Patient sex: M
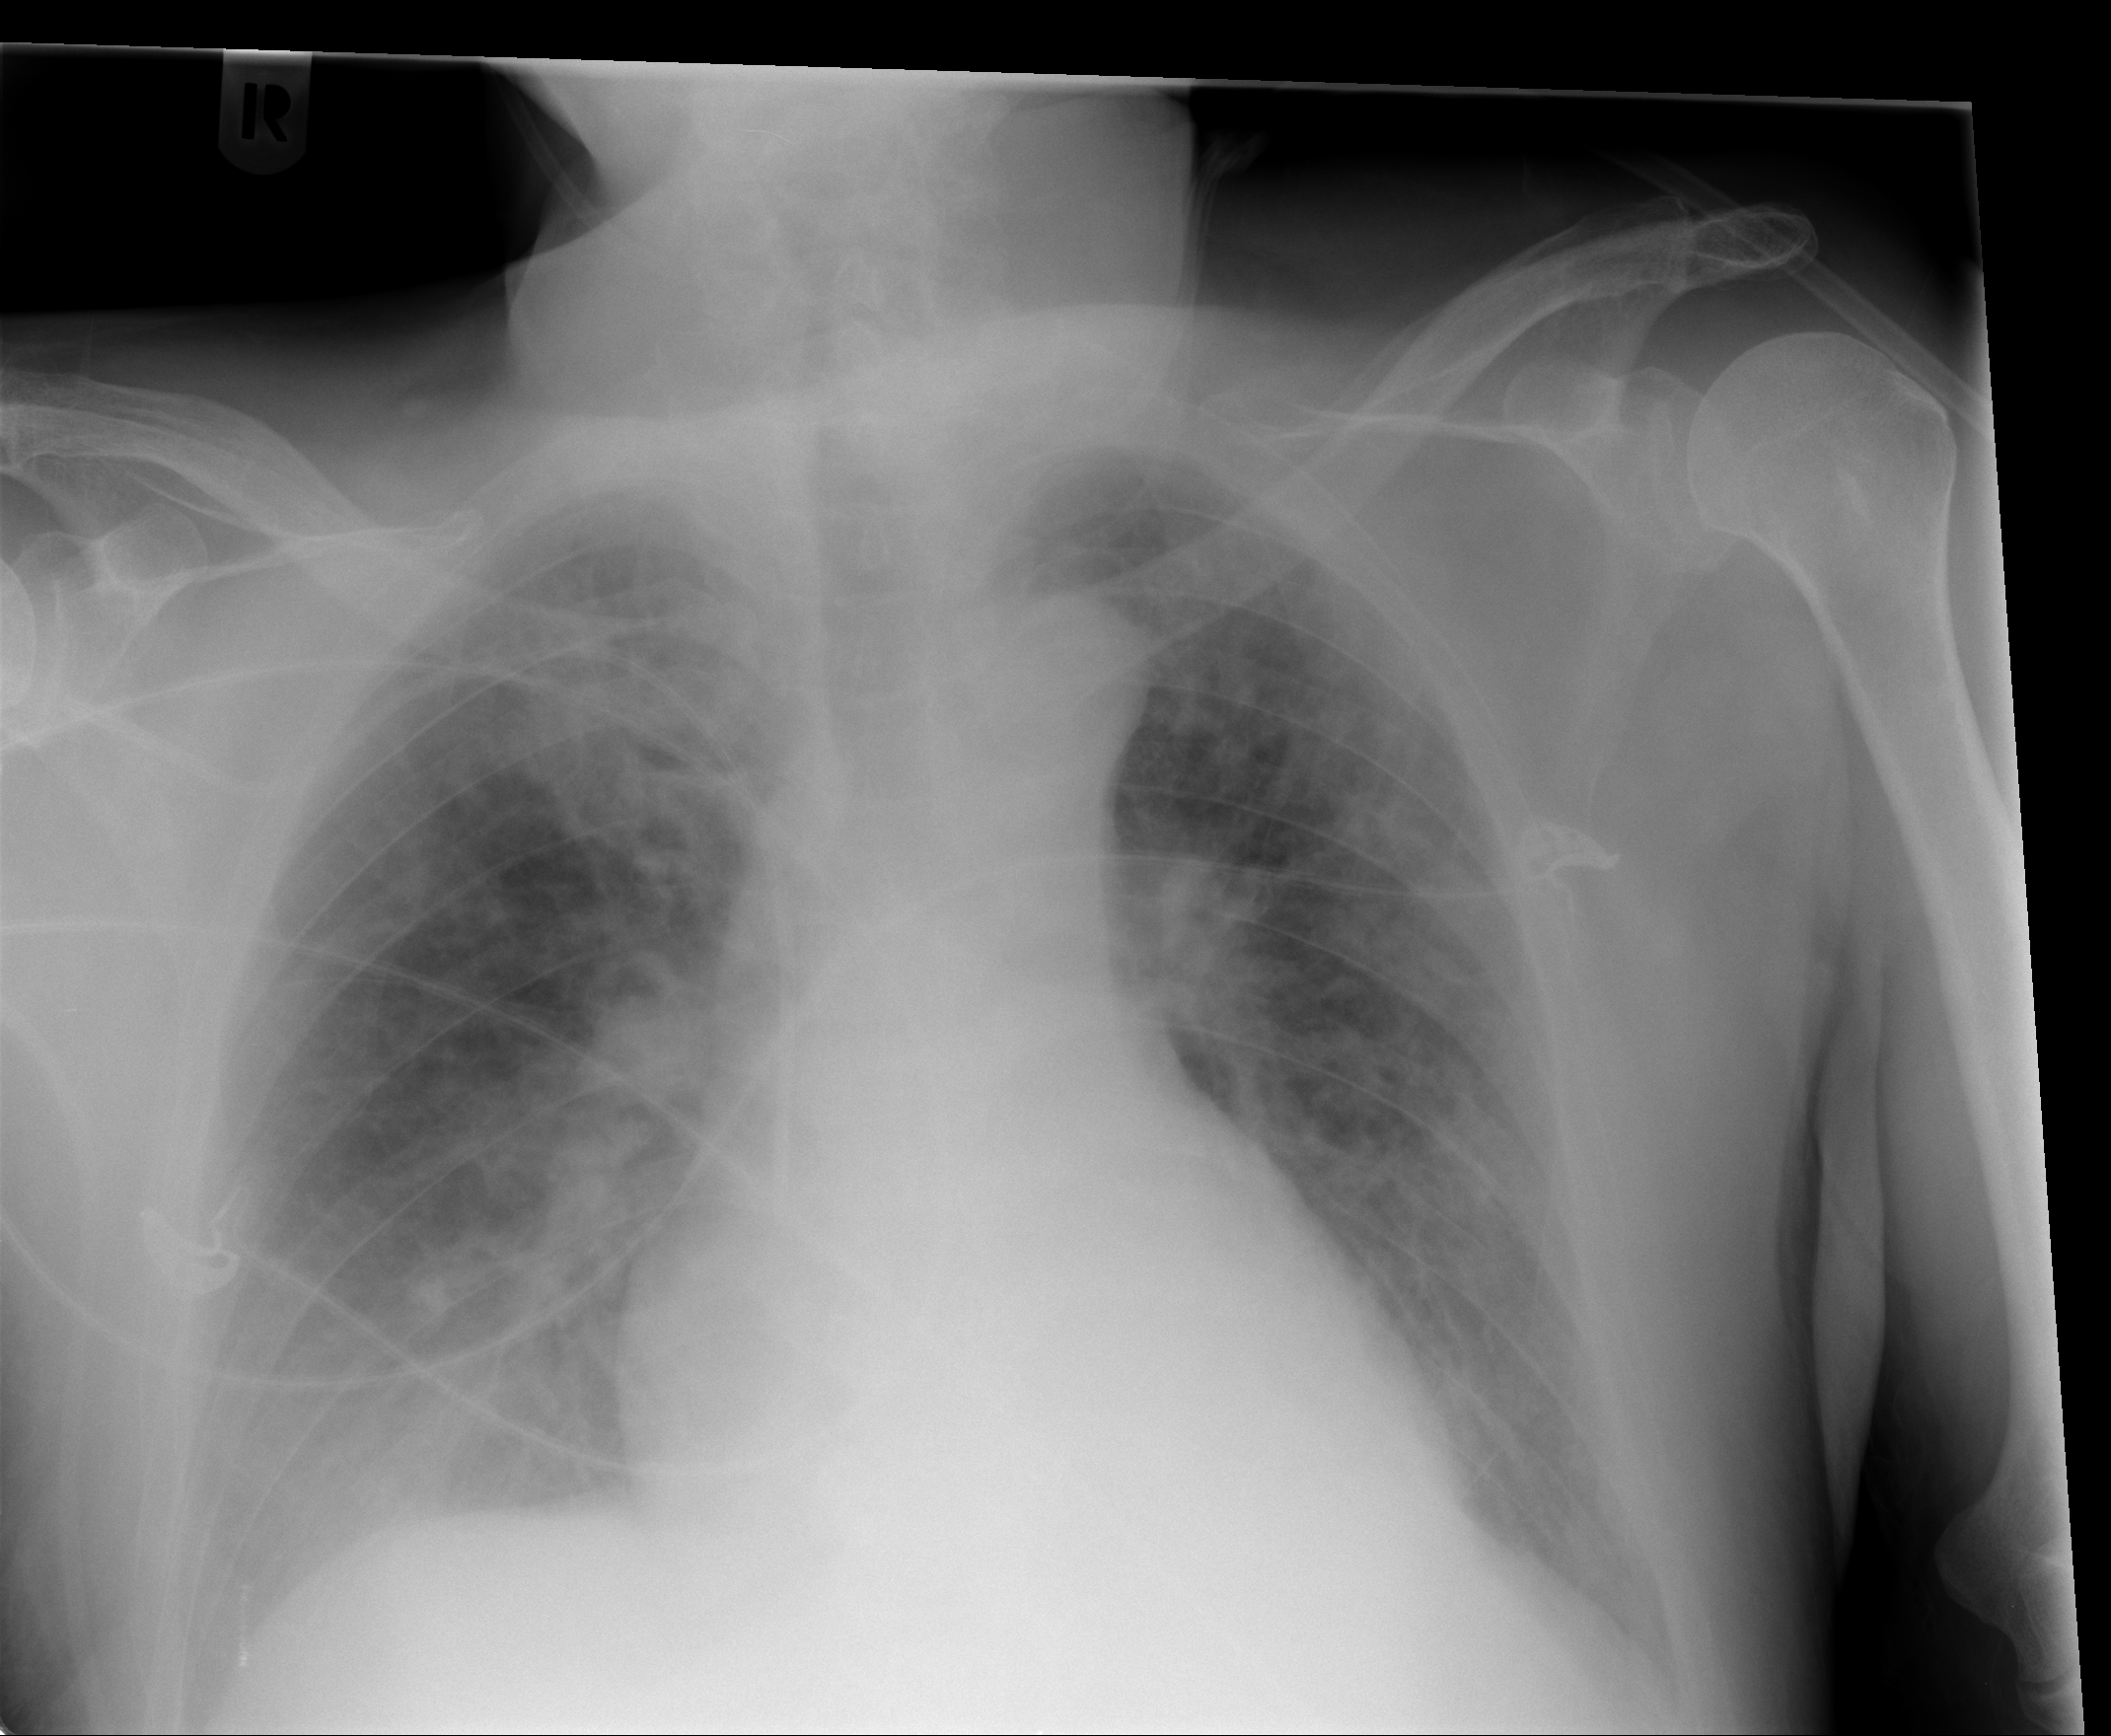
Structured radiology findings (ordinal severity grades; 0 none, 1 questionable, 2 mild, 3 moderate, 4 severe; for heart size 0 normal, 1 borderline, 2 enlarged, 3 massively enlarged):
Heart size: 0
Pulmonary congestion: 2
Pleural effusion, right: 1
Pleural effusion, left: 1
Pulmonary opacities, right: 3
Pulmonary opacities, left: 3
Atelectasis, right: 2
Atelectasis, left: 2